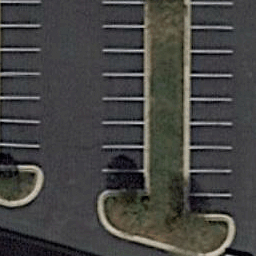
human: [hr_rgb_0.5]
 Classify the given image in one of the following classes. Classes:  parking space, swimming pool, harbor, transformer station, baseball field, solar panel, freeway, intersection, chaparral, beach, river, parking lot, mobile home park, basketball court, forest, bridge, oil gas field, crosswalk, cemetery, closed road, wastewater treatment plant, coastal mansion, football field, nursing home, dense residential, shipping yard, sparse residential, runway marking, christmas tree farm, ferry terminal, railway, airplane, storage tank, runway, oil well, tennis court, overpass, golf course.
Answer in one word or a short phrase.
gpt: parking space